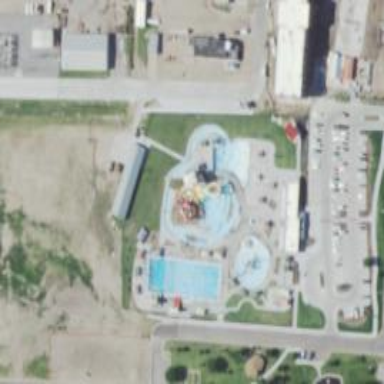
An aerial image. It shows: Water slide attraction.